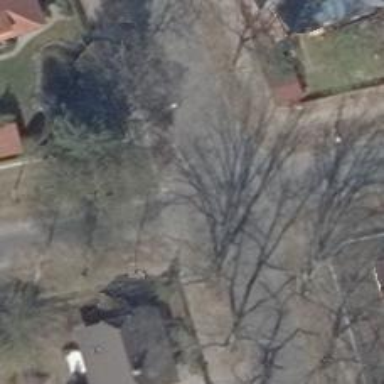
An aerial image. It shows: Residential road with separate sidewalks on both sides.